Field crop: maize
Growth stage: 2
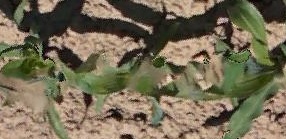
Species: maize